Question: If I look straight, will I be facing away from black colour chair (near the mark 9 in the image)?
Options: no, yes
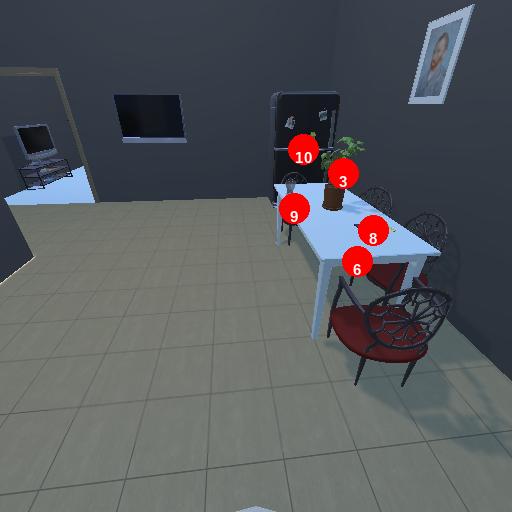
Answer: no